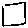
Label: square